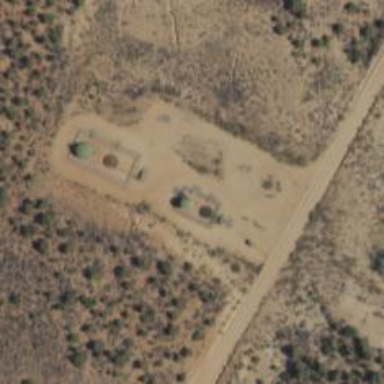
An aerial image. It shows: Storage tank with man-made structure.